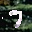
Label: 7